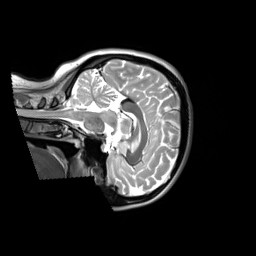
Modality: T2w
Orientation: sagittal
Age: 30
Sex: female
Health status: ill
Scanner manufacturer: siemens
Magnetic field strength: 3 T
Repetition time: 2.8 s
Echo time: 0.326 s